Field crop: maize
Growth stage: 2
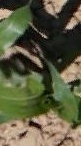
Species: maize